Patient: sex M, age 57
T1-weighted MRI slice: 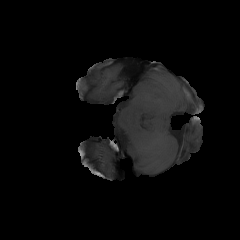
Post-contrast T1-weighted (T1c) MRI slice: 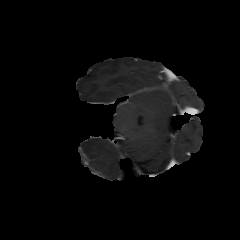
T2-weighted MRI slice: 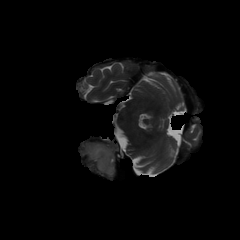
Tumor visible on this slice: yes
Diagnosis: Glioblastoma, IDH-wildtype
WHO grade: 4